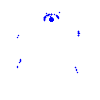
Particle: pion